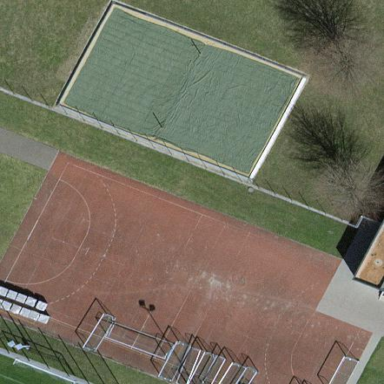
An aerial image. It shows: Pitch for leisure activities.